Field crop: maize
Growth stage: 1
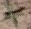
Species: atriplex